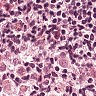
Metastatic tissue present: no